Question: I've got a database view that I need to send to a Web API call in JSON format, but I'm having a hard time figuring out how to get the datamapper to un-flatten the data. The format I want to get to is something like:
'''
{
"PersonId": "12345"
, "CommonProp": "asdf"
, "DataForPerson": [
{ "Prop1": "prop 1 value A", "Prop2": "prop 2 value A" }
, { "Prop1": "prop 1 value B", "Prop2": "prop 2 value B" }
]
}
'''
The format coming in from the view is something like:
'''
PersonId CommonProp Prop1 Prop2
12345 asdf prop 1 value A prop 2 value A
12345 asdf prop 2 value B prop 2 value B
'''
How can I go about doing this? The closest I've gotten is
'''
{
"PersonId": "12345"
, "CommonProp": "asdf"
, "DataForPerson": [
{ "Prop1": "prop 1 value A", "Prop2": "prop 2 value A" }
]
} {
"PersonId": "12345"
, "CommonProp": "asdf"
, "DataForPerson": [
{ "Prop1": "prop 1 value B", "Prop2": "prop 2 value B" }
]
}
'''
Obviously, this is not correct. I'd tried to use the datamapper to do this, but didn't have any luck.
Thanks!
Here's a picture of the flow:

The poll and the JDBC are a 'SELECT DISTINCT PERSON_ID FROM MY_VIEW'. In the for each, I was hoping to make one JSON call per person. I'm outputting to a file right now instead of invoking the Web API, though I did try the Web API call, and it works fine so long as it gets valid JSON.
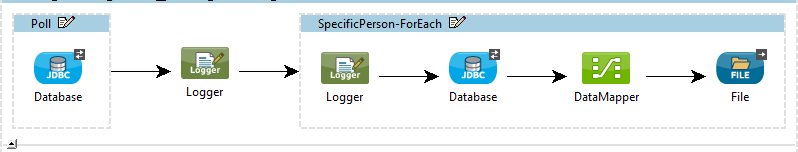
Answer: I do realize that you've asked for a DataMapper solution. In case you want an alternate solution, the following uses MEL only:
'''
<expression-component><![CDATA[
payload =
[
'PersonId': payload[0].PersonId,
'CommonProp': payload[0].CommonProp,
'DataForPerson': (['Prop1': $.Prop1, 'Prop2': $.Prop2] in payload)
];
]]></expression-component>
<json:object-to-json-transformer />
'''